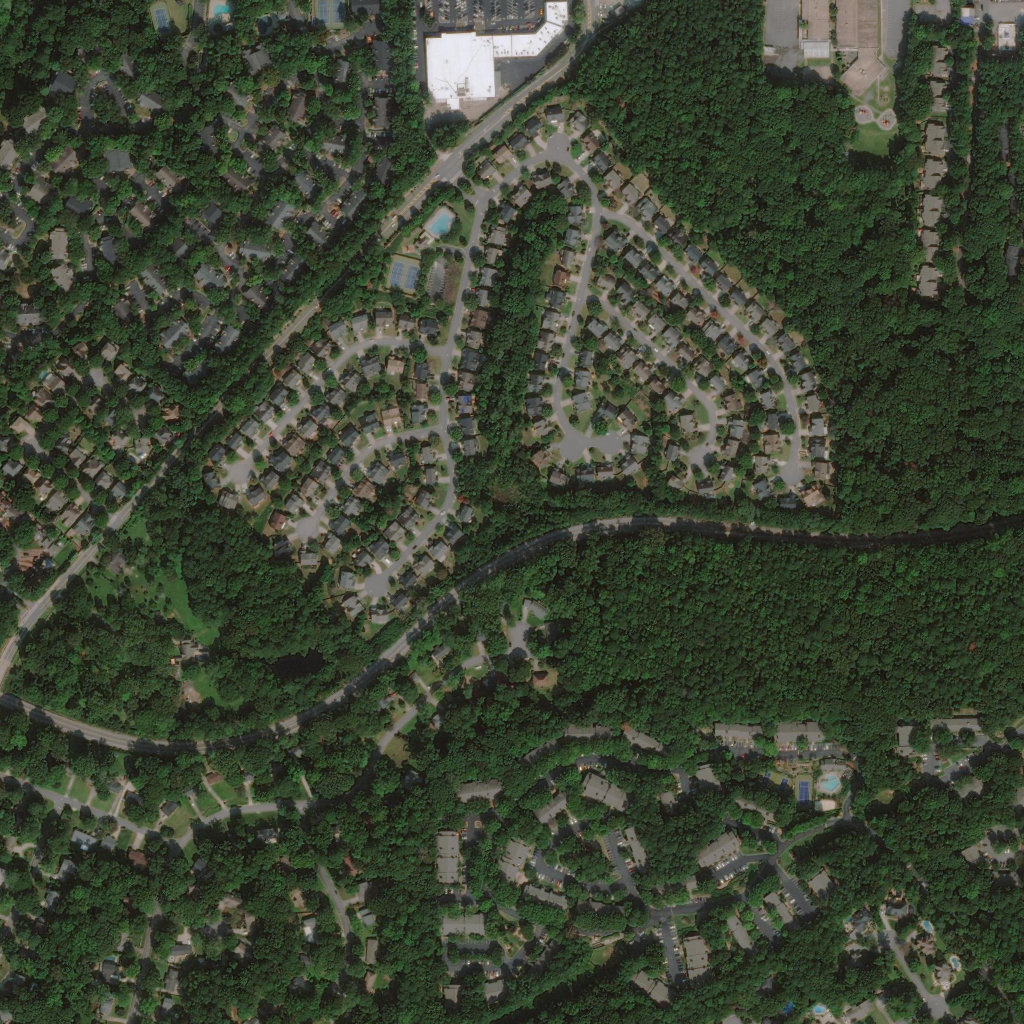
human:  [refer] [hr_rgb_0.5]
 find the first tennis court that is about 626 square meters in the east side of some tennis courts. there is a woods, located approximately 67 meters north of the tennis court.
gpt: <box>[[77, 75, 79, 79, 0]]</box>

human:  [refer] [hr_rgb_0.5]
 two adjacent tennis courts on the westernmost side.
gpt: <box>[[37, 24, 41, 29, 0]]</box>